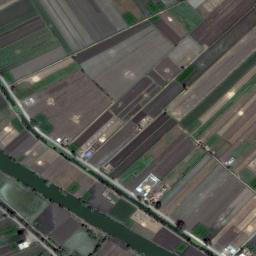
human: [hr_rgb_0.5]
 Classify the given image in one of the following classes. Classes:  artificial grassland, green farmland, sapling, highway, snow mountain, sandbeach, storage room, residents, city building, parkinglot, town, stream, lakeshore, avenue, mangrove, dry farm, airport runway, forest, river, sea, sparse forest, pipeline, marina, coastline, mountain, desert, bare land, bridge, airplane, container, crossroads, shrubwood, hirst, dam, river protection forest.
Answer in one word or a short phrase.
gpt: green farmland